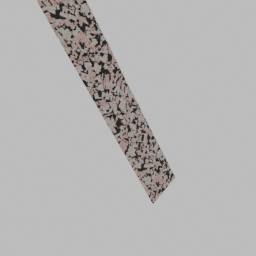
Label: architecture